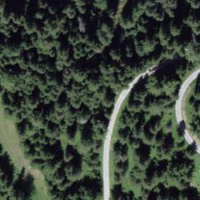
EUNIS habitat code: 43
Species observed at this site:
Carduus defloratus